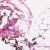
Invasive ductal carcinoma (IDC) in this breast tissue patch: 0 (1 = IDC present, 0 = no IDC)